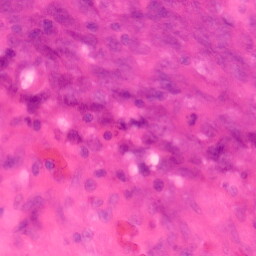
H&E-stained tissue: Colon